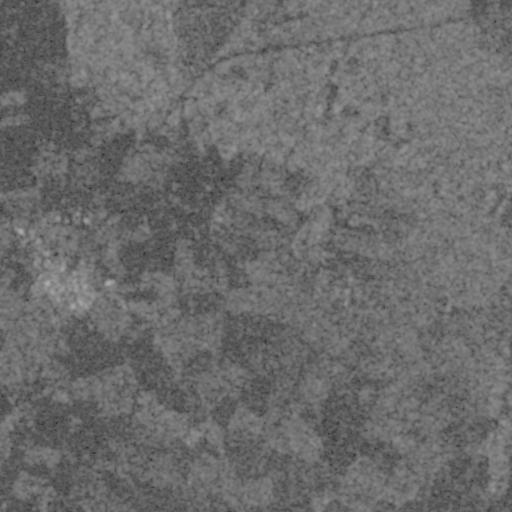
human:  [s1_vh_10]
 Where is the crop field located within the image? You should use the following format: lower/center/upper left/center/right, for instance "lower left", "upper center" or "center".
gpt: The crop field is located in the center left of the image.
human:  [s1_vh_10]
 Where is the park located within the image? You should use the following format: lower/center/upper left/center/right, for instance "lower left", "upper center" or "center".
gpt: The park is located in the center left of the image.
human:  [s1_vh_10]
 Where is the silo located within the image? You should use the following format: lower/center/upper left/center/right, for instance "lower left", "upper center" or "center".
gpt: The silo is located in the upper left of the image.
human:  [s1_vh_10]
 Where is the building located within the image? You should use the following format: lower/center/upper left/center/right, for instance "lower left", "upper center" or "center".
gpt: There is no building in the image.

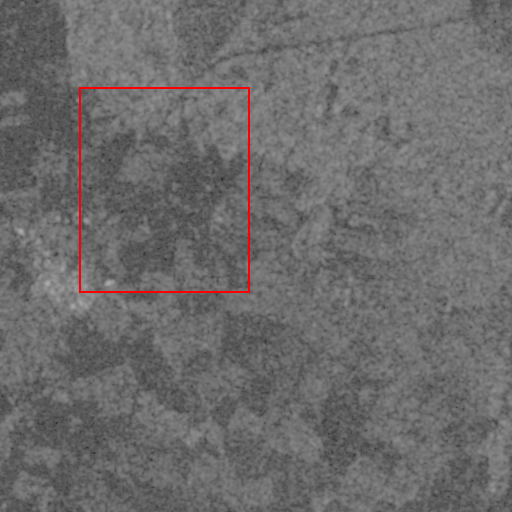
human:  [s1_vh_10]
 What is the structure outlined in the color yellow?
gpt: There is no yellow outline.
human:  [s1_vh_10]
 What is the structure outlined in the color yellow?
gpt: There is no structure outlined in yellow.